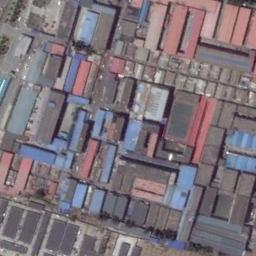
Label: industrial_area